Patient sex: F
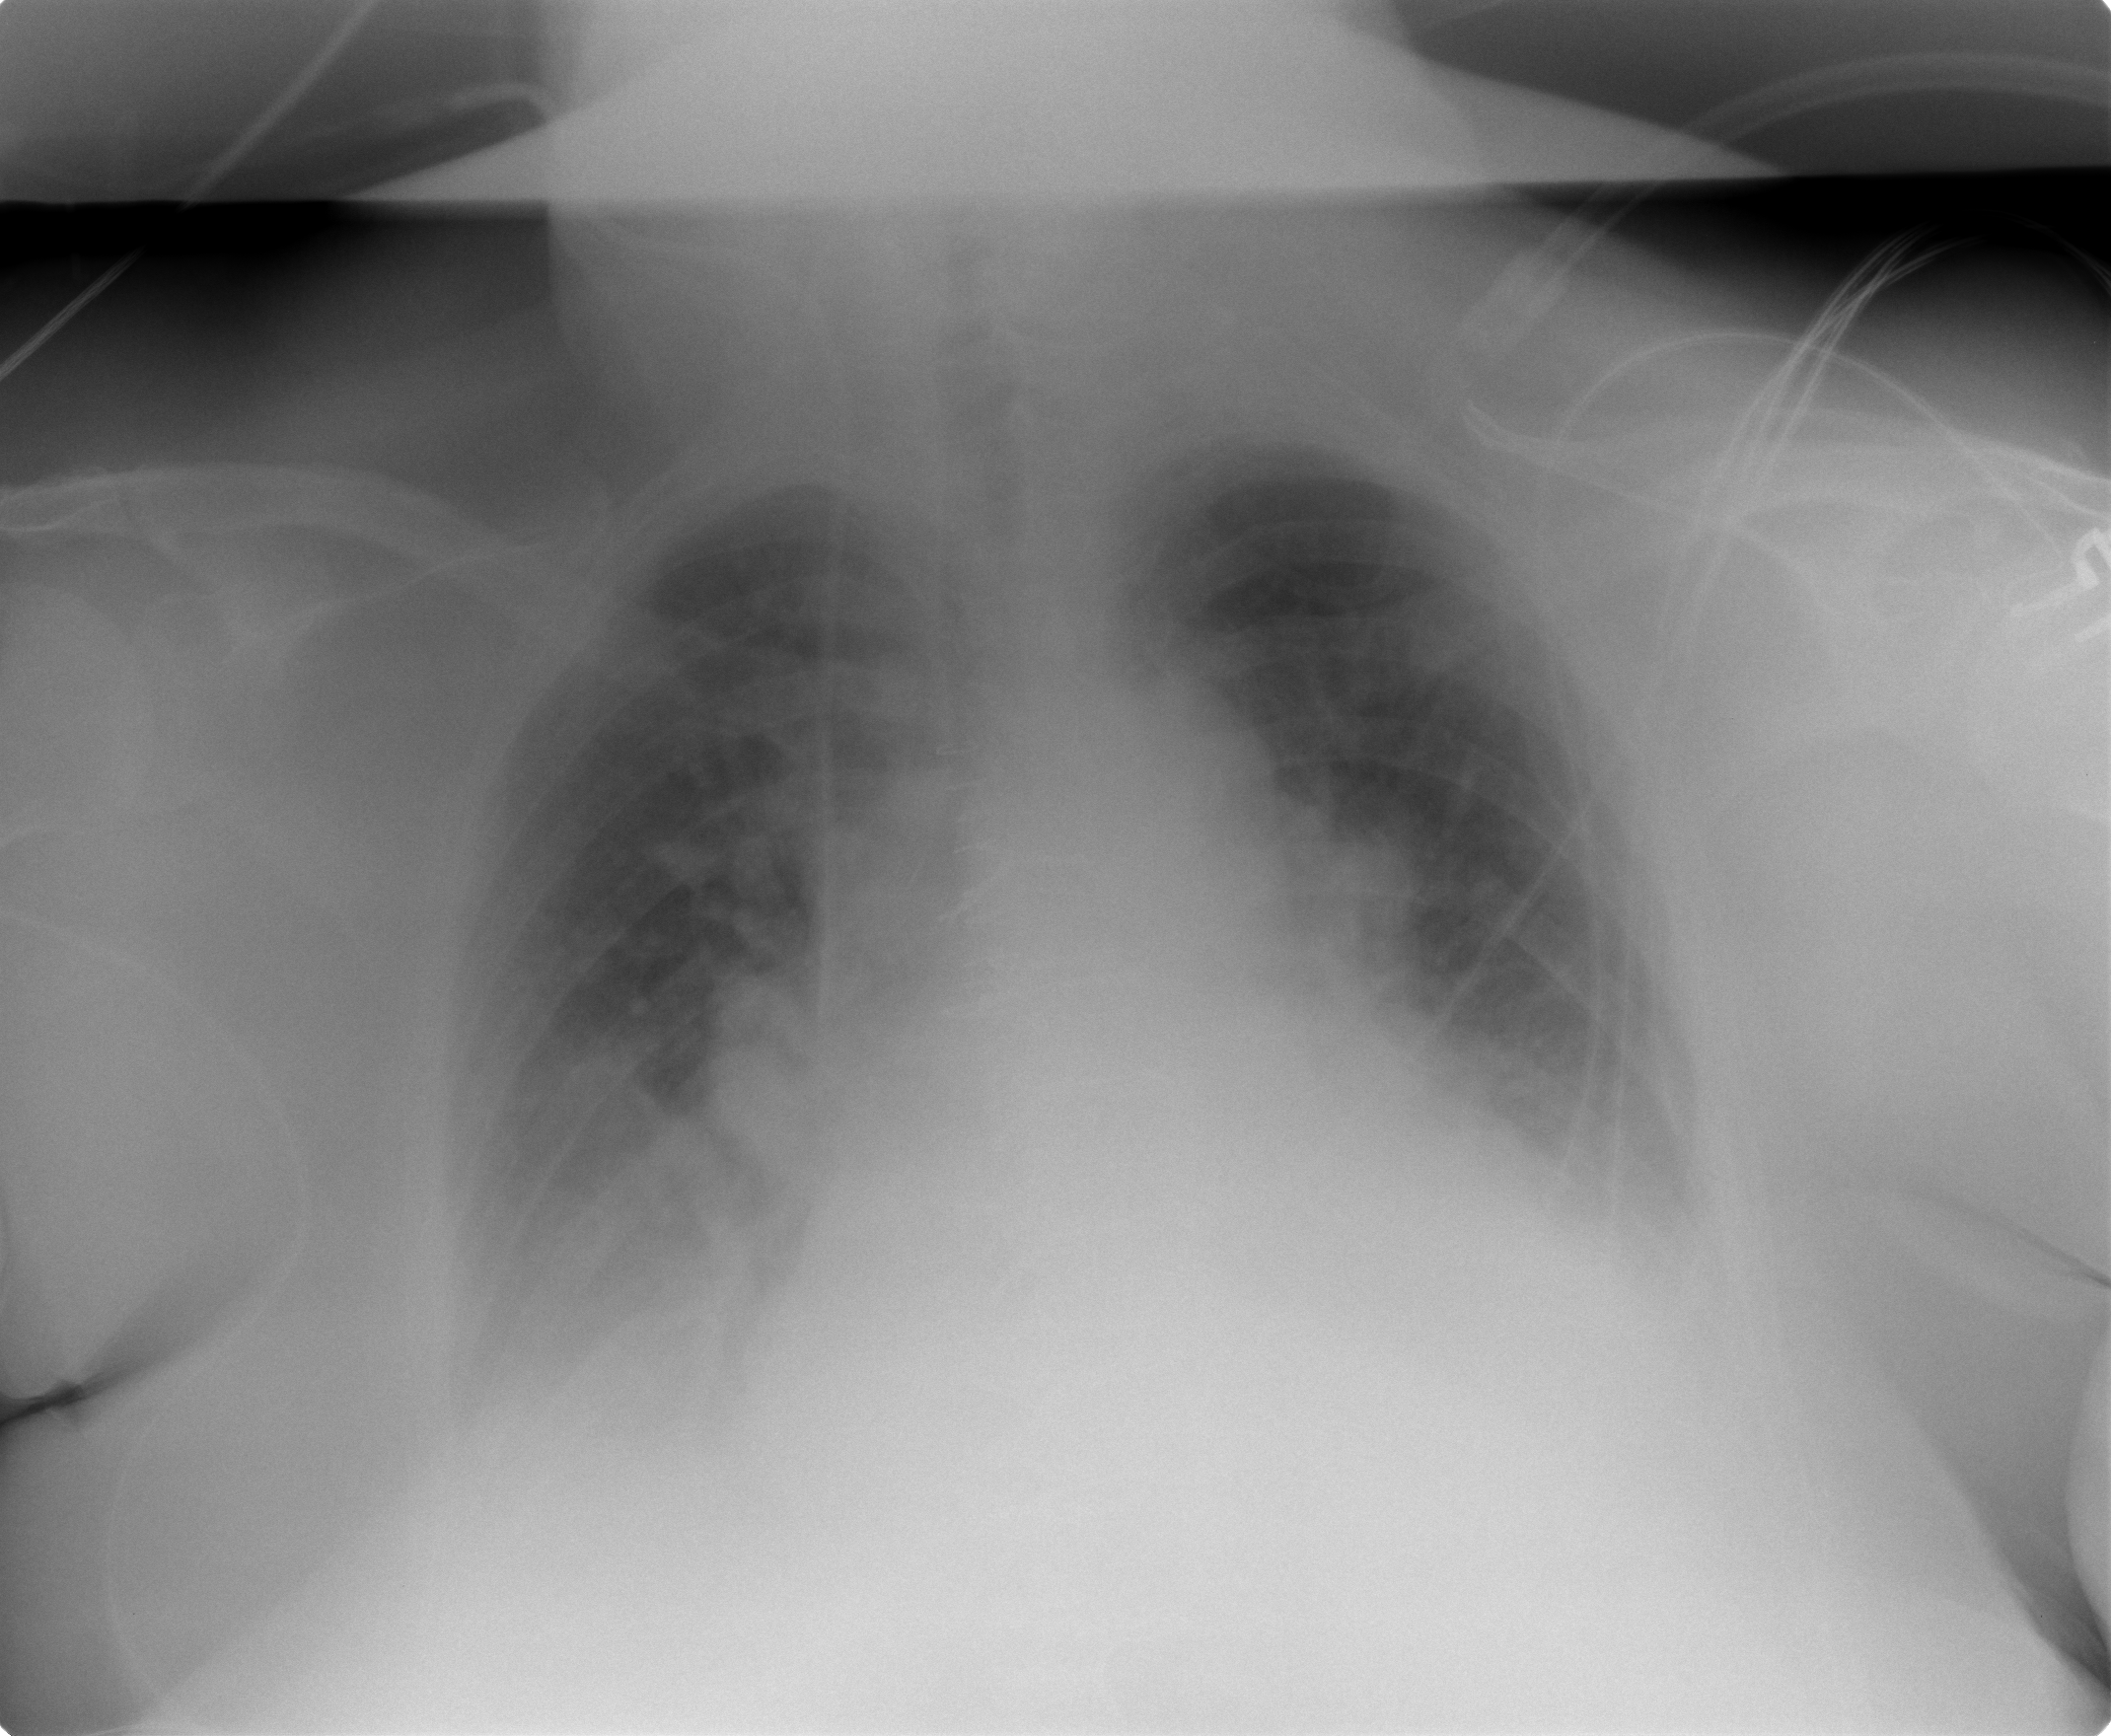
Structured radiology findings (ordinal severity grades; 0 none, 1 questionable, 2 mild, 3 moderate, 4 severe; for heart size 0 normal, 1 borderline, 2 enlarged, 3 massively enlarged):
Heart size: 2
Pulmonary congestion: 3
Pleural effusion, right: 2
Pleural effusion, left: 2
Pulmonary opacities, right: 2
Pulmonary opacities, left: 2
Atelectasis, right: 2
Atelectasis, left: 2